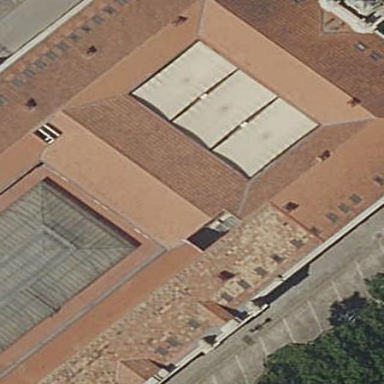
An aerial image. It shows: Part of building.